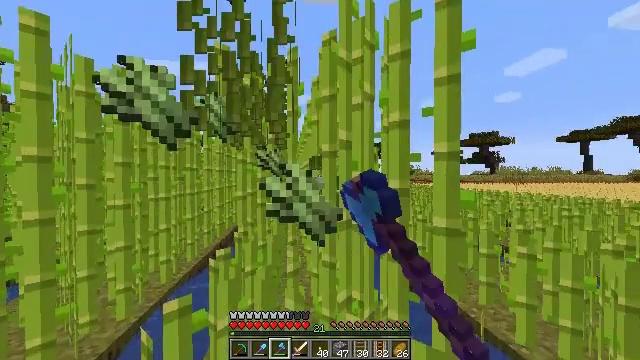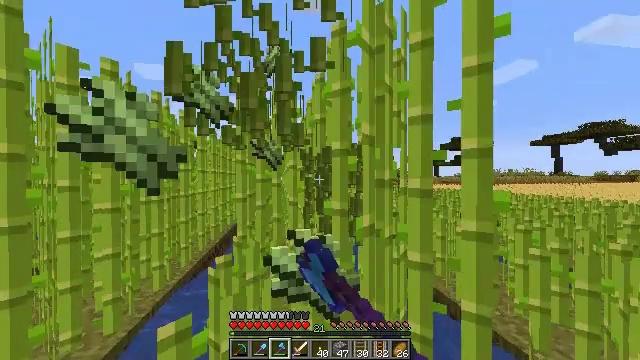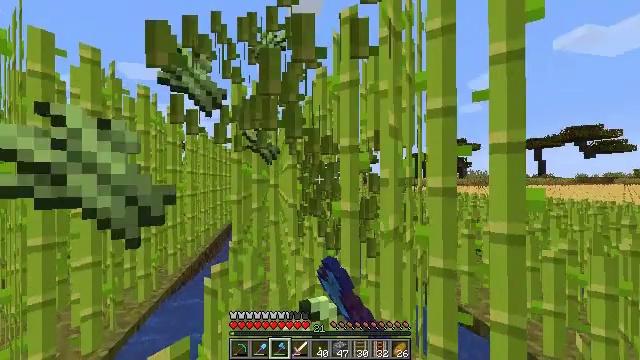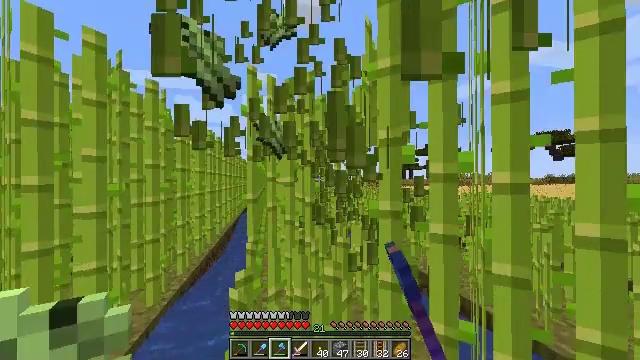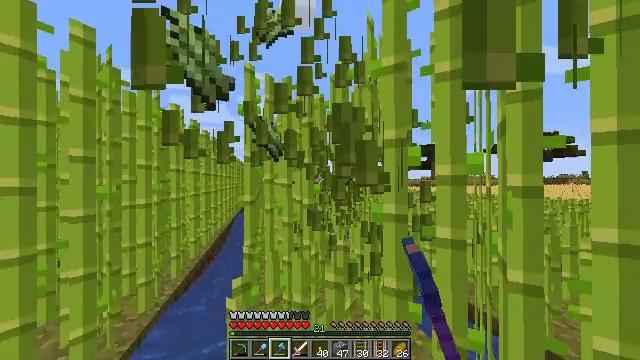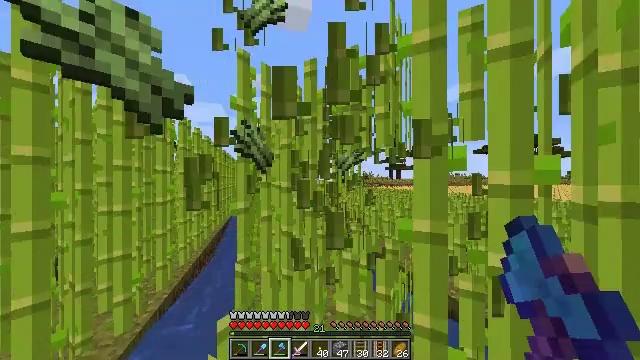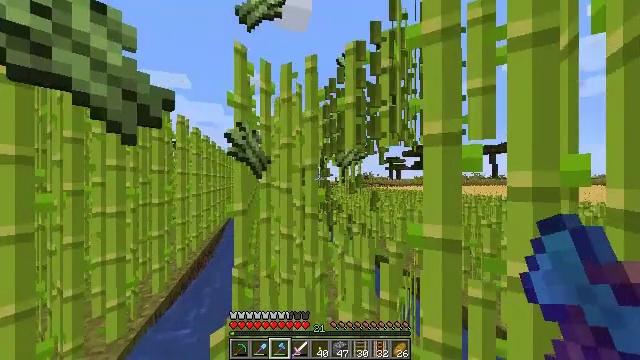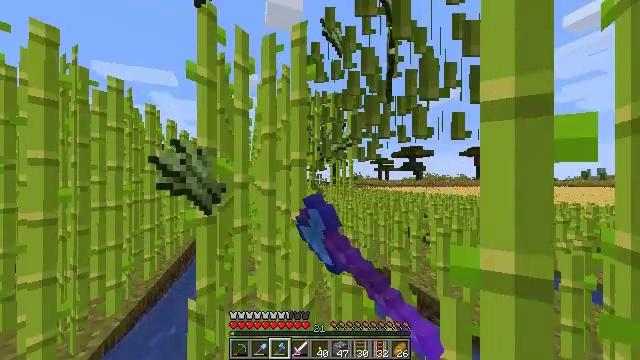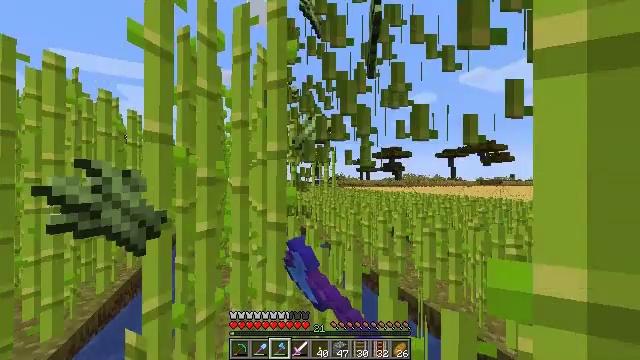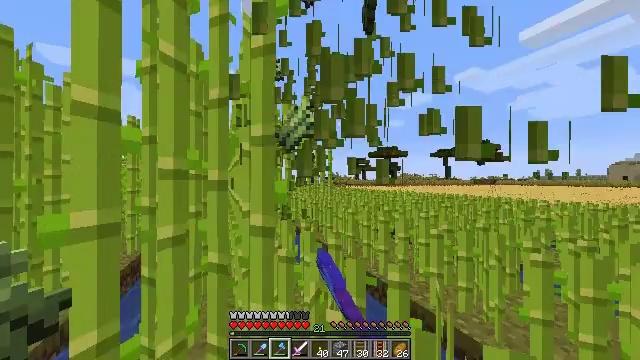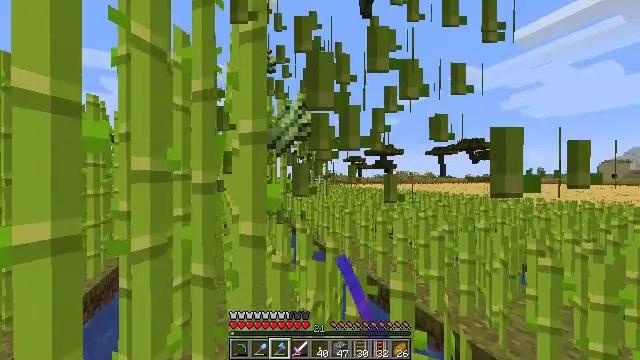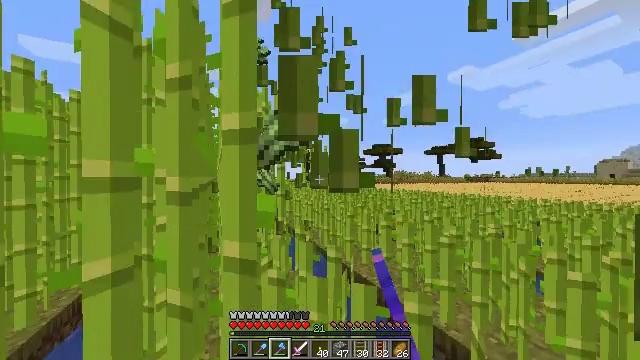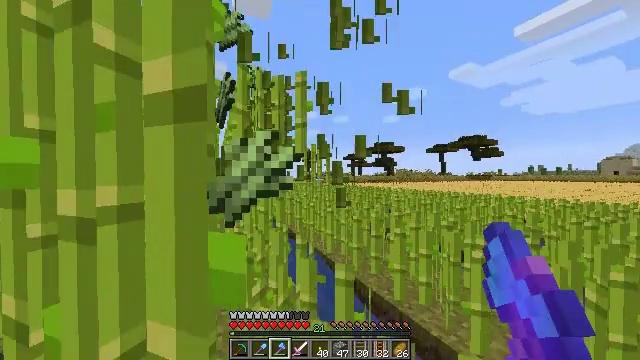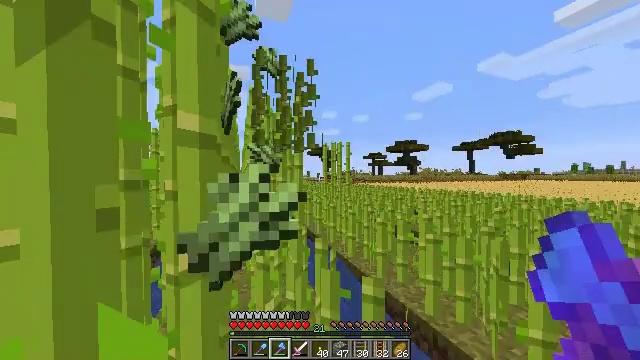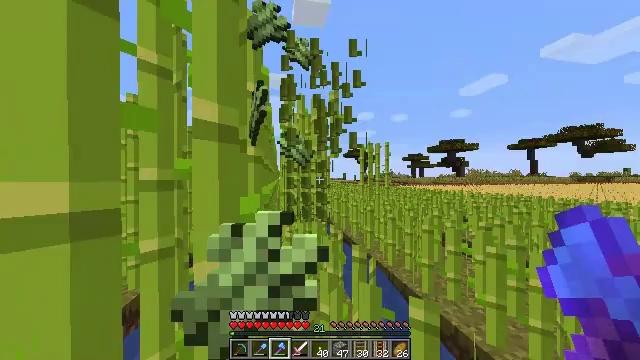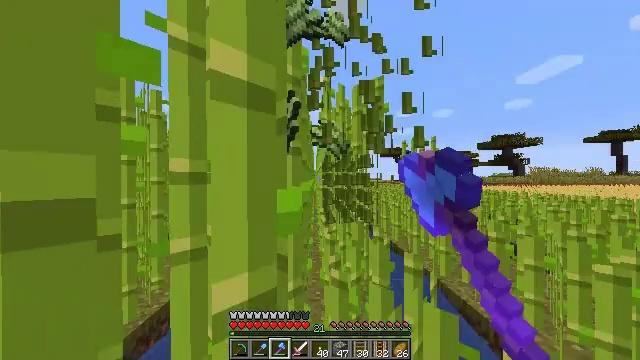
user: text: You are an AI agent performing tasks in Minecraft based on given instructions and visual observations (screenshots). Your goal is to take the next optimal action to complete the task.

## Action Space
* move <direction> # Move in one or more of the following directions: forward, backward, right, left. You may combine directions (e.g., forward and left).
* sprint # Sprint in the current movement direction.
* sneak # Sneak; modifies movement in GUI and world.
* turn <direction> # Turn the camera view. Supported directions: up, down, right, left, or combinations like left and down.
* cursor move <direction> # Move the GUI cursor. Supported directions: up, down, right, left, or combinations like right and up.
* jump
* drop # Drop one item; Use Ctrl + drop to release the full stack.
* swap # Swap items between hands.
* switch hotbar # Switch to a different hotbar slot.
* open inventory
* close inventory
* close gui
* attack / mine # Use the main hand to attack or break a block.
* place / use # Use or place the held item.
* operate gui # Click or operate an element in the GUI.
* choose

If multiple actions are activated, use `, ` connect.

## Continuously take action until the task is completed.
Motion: motion action
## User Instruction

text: Break the sugar cane.
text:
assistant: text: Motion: move forward and move left, sprint, turn right, attack / mine
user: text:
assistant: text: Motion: move forward and move left, sprint, turn right, attack / mine
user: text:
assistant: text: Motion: move forward and move left, sprint, turn right, attack / mine
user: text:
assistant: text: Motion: move forward, sprint, turn right, attack / mine
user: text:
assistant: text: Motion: move forward, sprint, turn right, attack / mine
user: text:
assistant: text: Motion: move forward, sprint, attack / mine
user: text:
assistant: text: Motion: move forward, sprint, turn right, attack / mine
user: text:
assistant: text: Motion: move forward, sprint, turn right, attack / mine
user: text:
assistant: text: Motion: move forward, turn right, attack / mine
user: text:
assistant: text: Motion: move forward, turn right, attack / mine
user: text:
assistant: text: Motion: move forward, attack / mine
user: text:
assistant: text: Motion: move forward, attack / mine
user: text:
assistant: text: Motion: move forward, turn left, attack / mine
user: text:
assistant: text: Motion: move forward and move left, turn left, attack / mine
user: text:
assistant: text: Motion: move forward and move left, turn left, attack / mine
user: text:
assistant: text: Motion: move forward and move left, turn left, attack / mine
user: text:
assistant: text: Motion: move forward and move left, attack / mine
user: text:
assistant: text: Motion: move forward, attack / mine
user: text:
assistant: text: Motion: move forward, attack / mine
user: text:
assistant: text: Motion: turn right and up, attack / mine
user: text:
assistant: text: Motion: move forward, turn right and up, attack / mine
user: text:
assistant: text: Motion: move forward, turn right, attack / mine
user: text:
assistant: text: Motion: move forward, attack / mine
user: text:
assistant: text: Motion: move forward, attack / mine
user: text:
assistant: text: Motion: move forward, attack / mine
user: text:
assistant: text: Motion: move forward, attack / mine
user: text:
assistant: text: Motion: move forward, attack / mine
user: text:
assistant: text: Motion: move forward, turn right, attack / mine
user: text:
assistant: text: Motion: move forward and move left, turn right, attack / mine
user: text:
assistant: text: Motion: move forward and move left, turn right, attack / mine